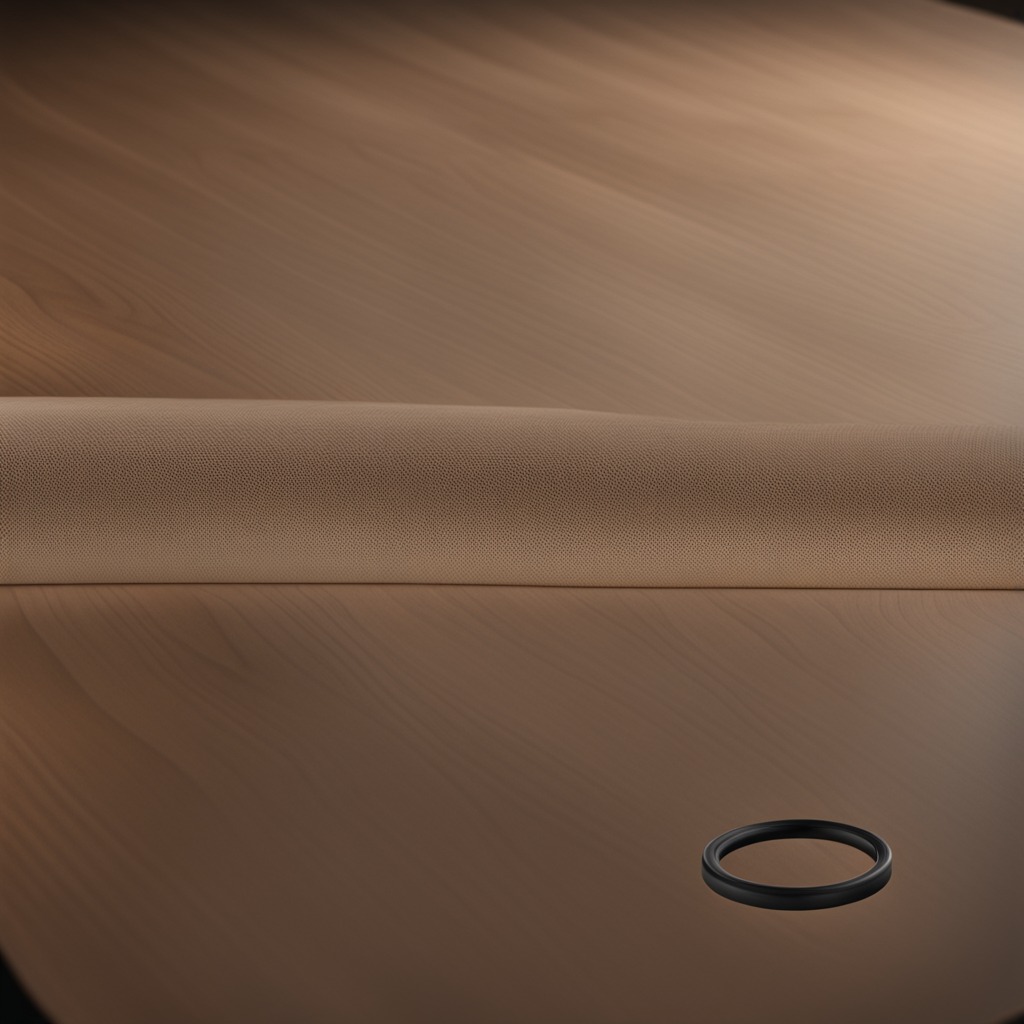
A rubber O-ring is lying on the wooden table.